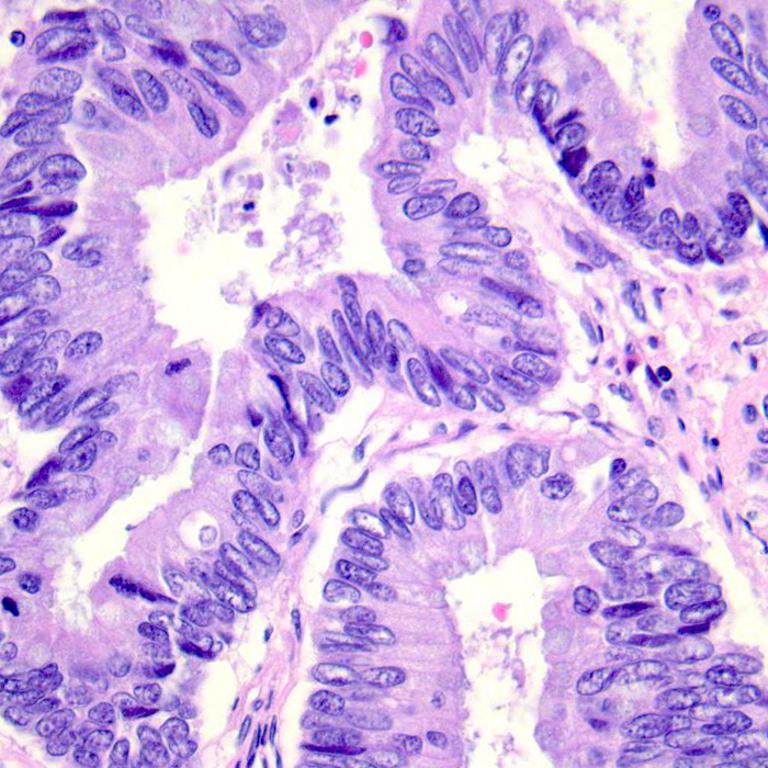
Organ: colon
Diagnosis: adenocarcinomas